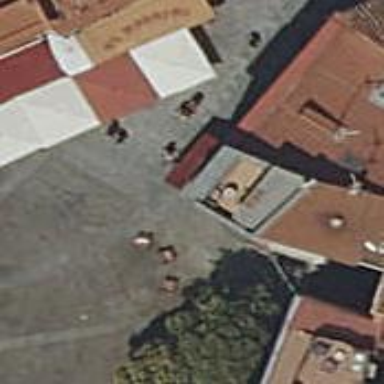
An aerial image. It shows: Ice cream stand or shop.